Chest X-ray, PA view. Patient: 37 years old, sex F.
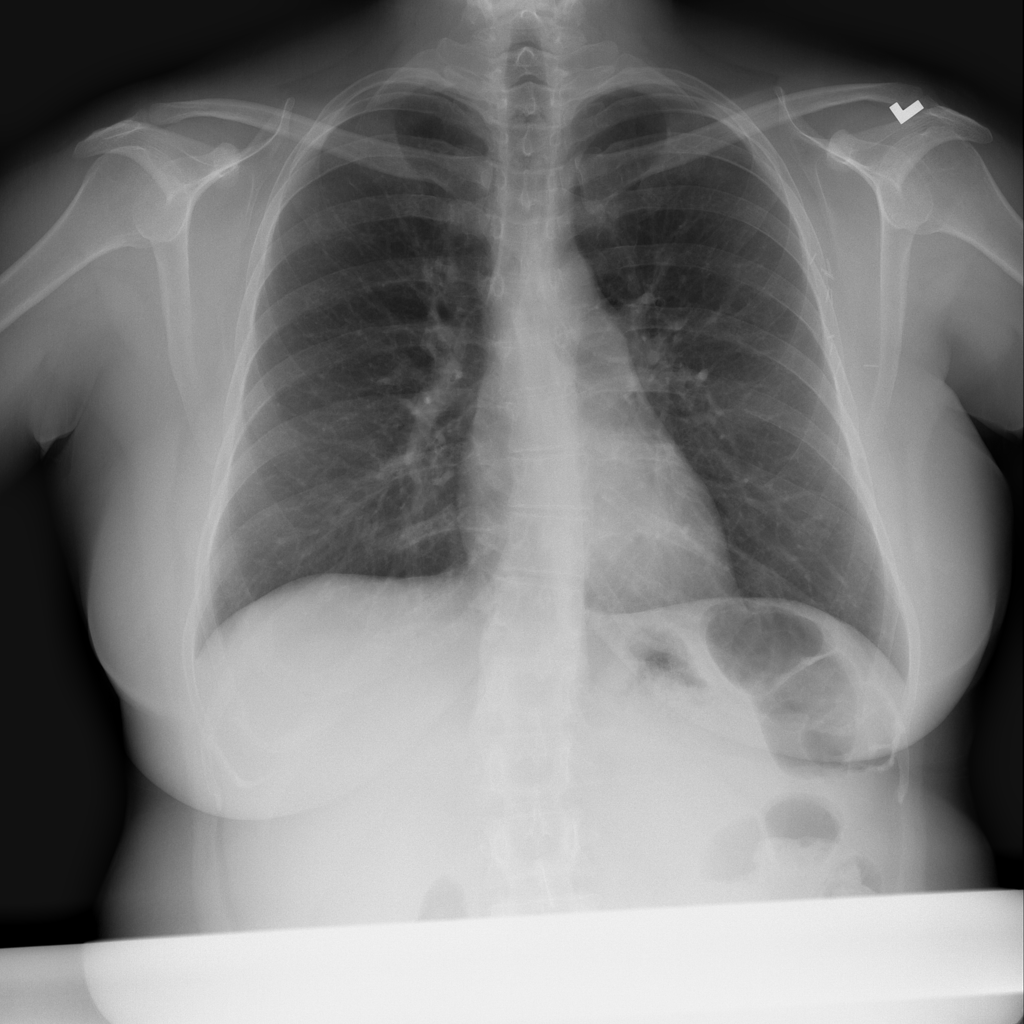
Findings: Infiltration